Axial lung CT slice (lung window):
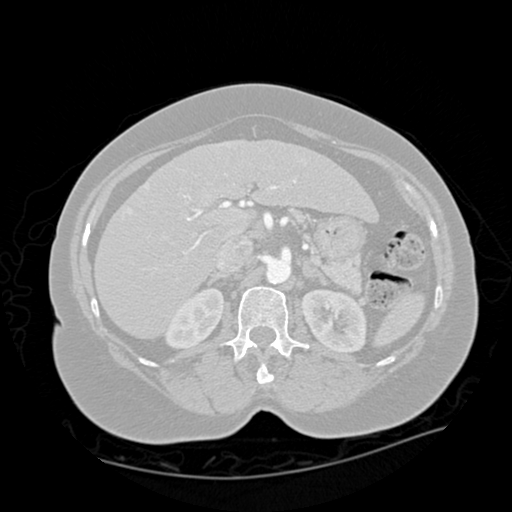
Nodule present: no